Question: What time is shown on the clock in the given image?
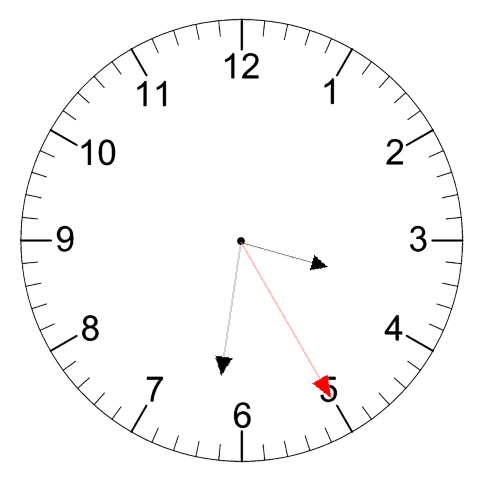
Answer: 03:31:25